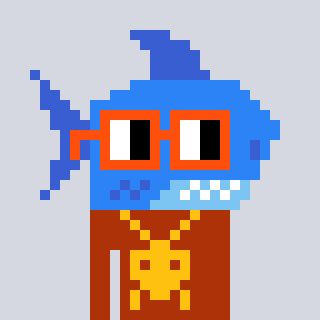
a pixel art character with square orange glasses, a shark-shaped head and a hotbrown-colored body on a cool background